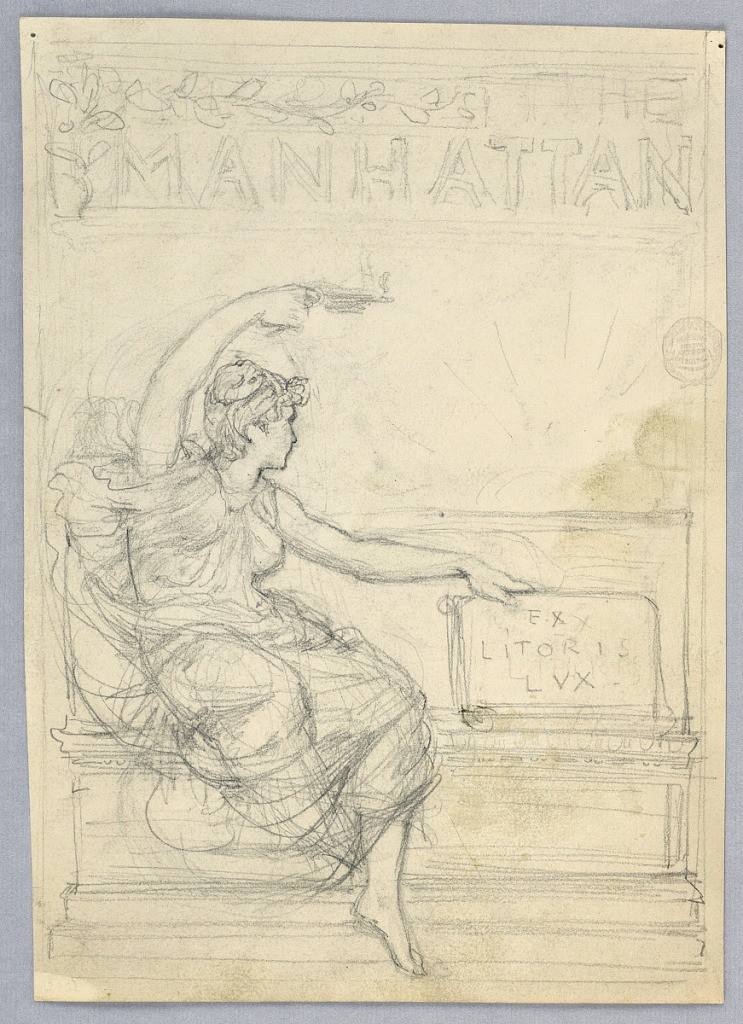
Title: Design for the Cover of the Manhattan Illustrated Monthly Magazine
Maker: Francis Augustus Lathrop, American, 1849–1909
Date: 1884
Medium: Graphite on paper
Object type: Drawing
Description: Woman in drapery seated on bench with scroll in left hand and lamp in right hand, raised above. Title of magazine in block letters, above. Verso: reclining nude.